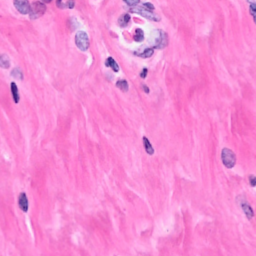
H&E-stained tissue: Breast